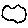
Label: cloud